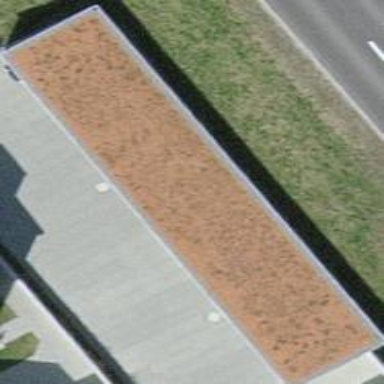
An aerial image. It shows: View of roof of building.